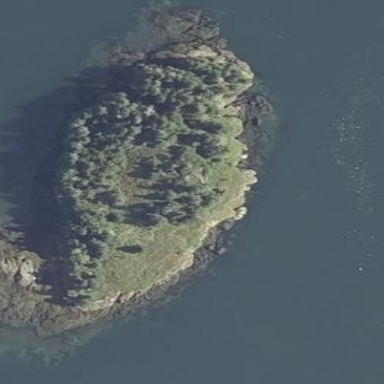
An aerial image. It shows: Islet along the coastline.